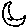
Label: moon